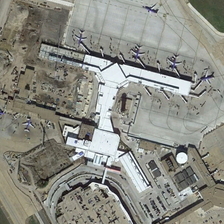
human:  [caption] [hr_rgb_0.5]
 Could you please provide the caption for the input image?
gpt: several planes are near a terminal in an airport with parking lots .

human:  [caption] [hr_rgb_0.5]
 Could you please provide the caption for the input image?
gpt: a large number of cars parked near the airport plains .

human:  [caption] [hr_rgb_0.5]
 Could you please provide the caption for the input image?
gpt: many of the planes packed on the wide .

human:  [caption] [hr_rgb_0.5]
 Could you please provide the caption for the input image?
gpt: several planes are near a terminal in an airport with parking lots .

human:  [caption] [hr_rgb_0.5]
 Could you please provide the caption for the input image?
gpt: a large number of cars parked near the airport plains .